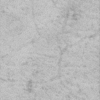
Label: not_dusty